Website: lowes
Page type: review-order
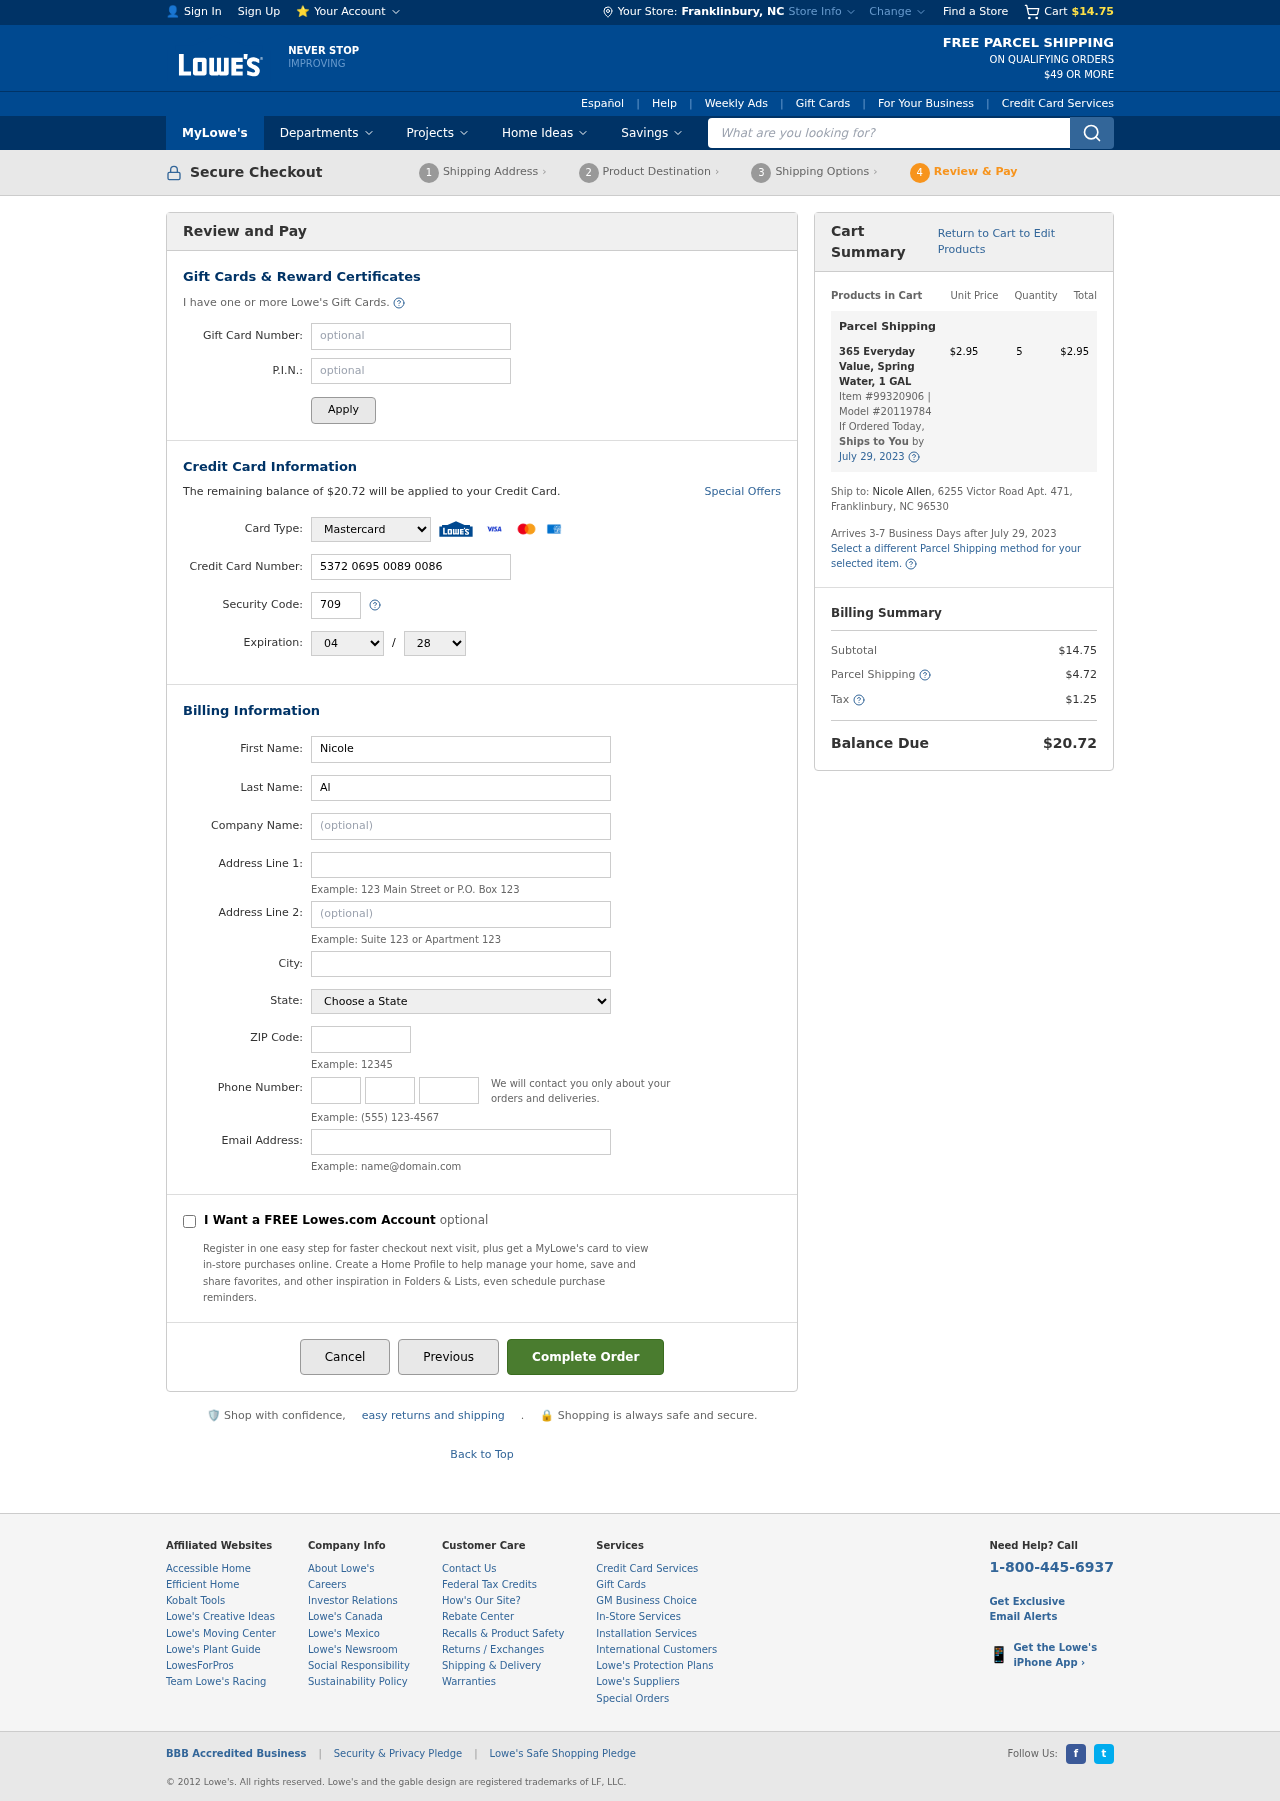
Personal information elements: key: PII_CARD_CVV
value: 709
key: PII_CARD_EXPIRY_MONTH
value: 04
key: PII_CARD_EXPIRY_YEAR
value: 28
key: PII_CARD_NUMBER
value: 5372 0695 0089 0086
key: PII_CARD_TYPE
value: Mastercard
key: PII_CITY
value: Franklinbury
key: PII_CITY_STATE
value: Franklinbury, NC
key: PII_COMPANY
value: Smith, Morgan and Burch
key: PII_EMAIL
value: nallen@yahoo.com
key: PII_FIRSTNAME
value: Nicole
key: PII_LASTNAME
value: Allen
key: PII_PHONE_AREA
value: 440
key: PII_PHONE_PREFIX
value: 507
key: PII_PHONE_SUFFIX
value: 1498
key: PII_POSTCODE
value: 96530
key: PII_STATE
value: North Carolina
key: PII_STREET
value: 6255 Victor Road Apt. 471
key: PII_STREET2
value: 6255 Victor Road Apt. 471
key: PII_STREET2
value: Suite 913
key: PII_FULLNAME2
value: Nicole Allen
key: PII_CITY_STATE_ZIP2
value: Franklinbury, NC 96530
Product elements: key: PRODUCT1_NAME
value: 365 Everyday Value, Spring Water, 1 GAL
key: PRODUCT1_PRICE
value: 2.95
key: PRODUCT1_QUANTITY
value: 5
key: PRODUCT1_ITEM_NUMBER
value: Item #99320906
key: PRODUCT1_MODEL_NUMBER
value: Model #20119784
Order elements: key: ORDER_SUBTOTAL
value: $14.75
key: ORDER_BALANCE_DUE
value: $20.72
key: ORDER_SHIPPING_DATE
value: July 29, 2023
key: ORDER_ITEM_TOTAL
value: $2.95
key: ORDER_SHIPPING_DATE2
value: July 29, 2023
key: ORDER_SHIPPING_COST
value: $4.72
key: ORDER_TAX
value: $1.25
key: ORDER_TOTAL
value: $20.72
Search elements: key: HEADER_SEARCH
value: What are you looking for?